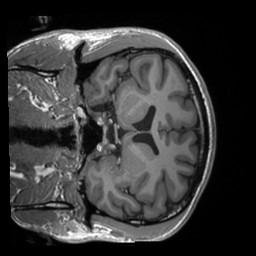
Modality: T1w
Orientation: coronal
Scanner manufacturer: siemens
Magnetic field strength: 3 T
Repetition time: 2.3 s
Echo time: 0.00232 s